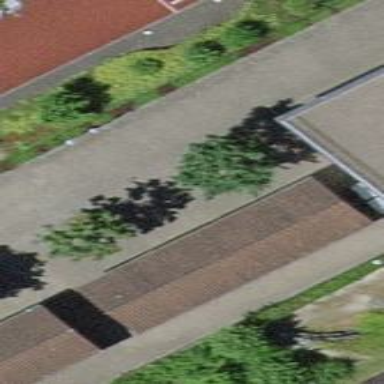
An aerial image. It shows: View of roof of building.